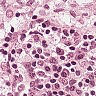
Metastatic tissue present: no